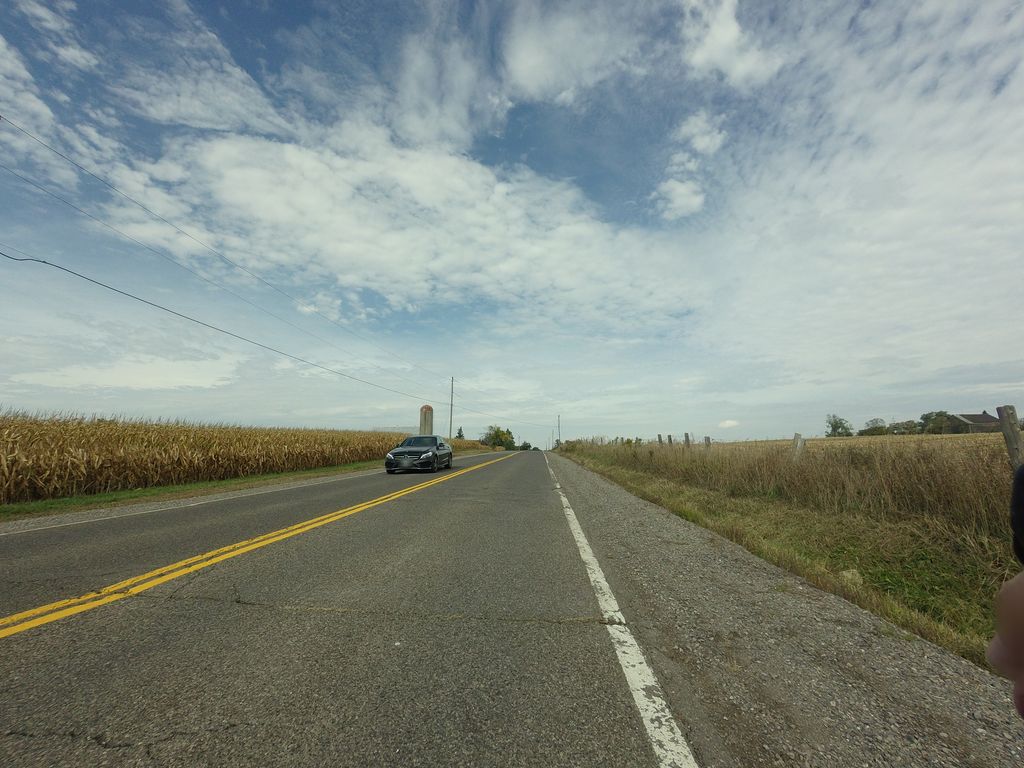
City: hamilton